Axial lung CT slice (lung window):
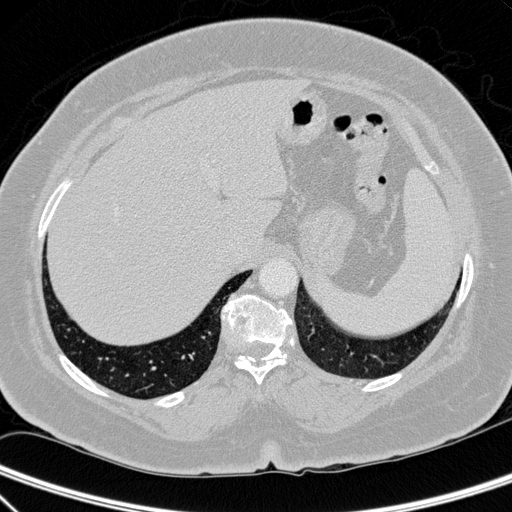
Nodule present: no